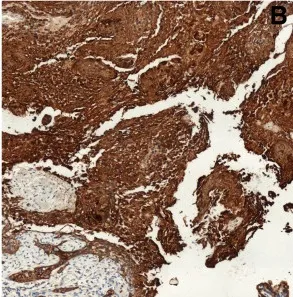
Histologic specimen of carcinoma ex pleomorphic adenoma of the parotid. Immunohistochemical staining demonstrated strong and diffuse positivity for a cocktail of cytokeratins (B).
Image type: pathology (immunostaining)